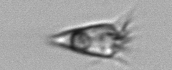
Label: Paratontonia_gracillima